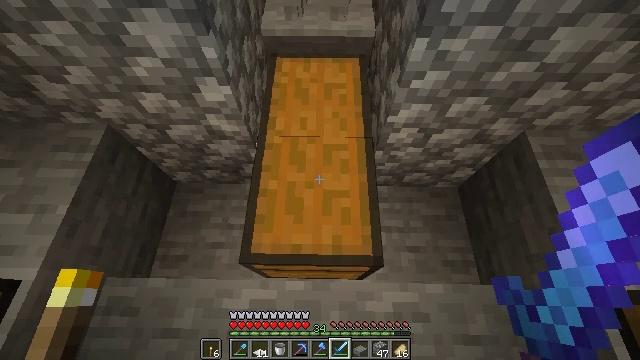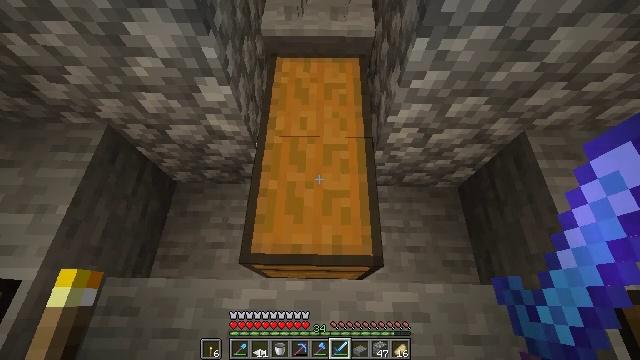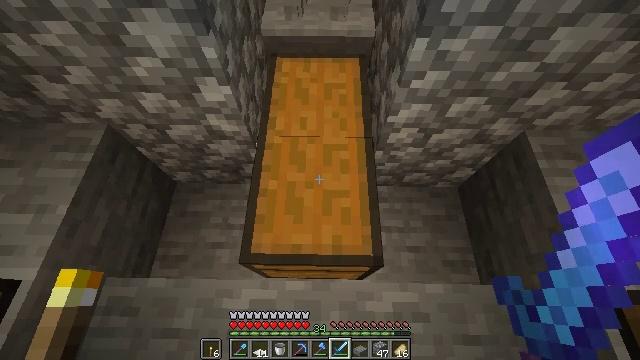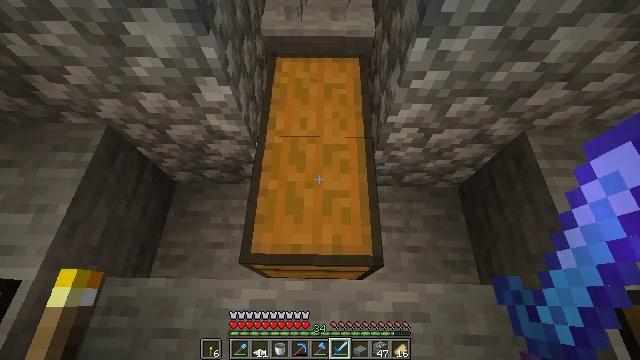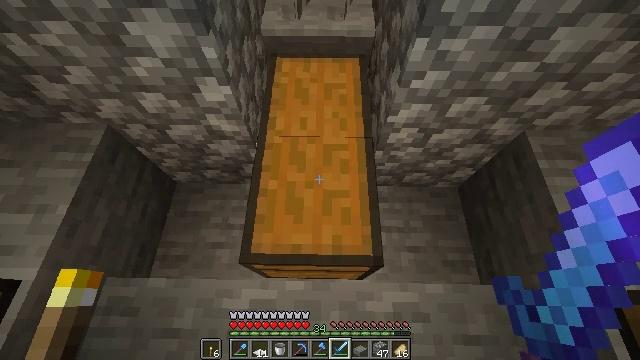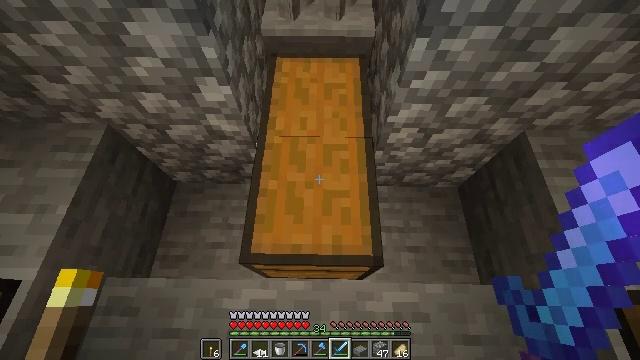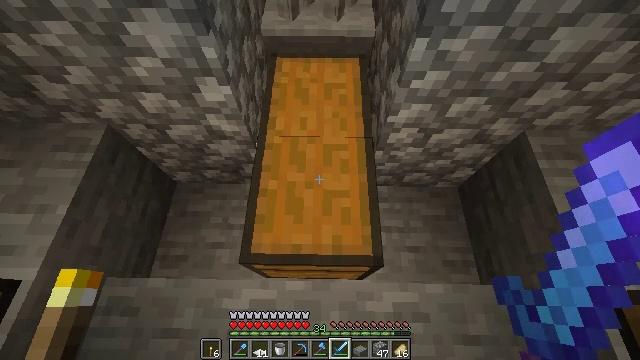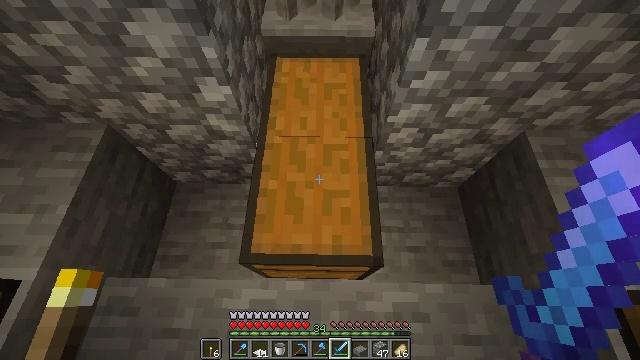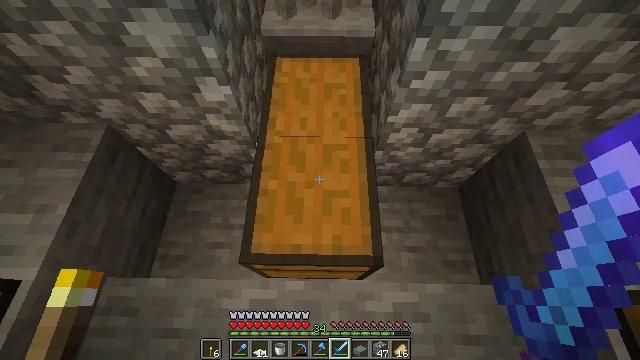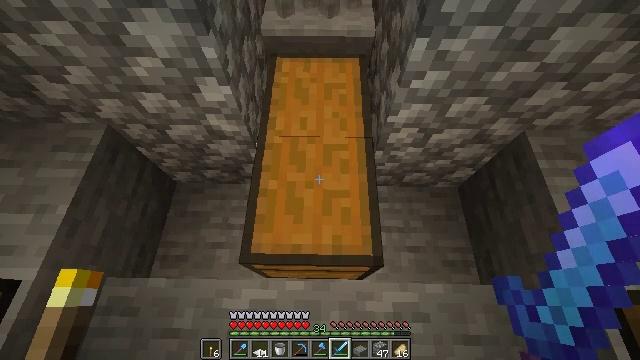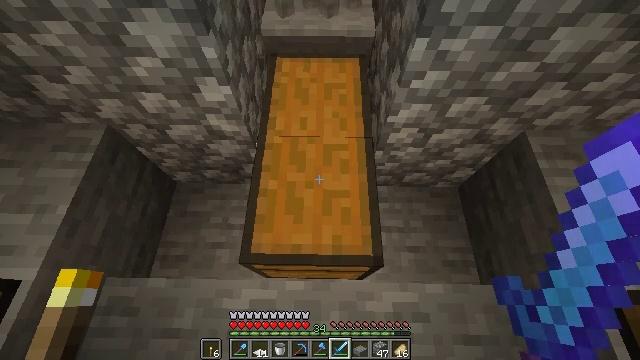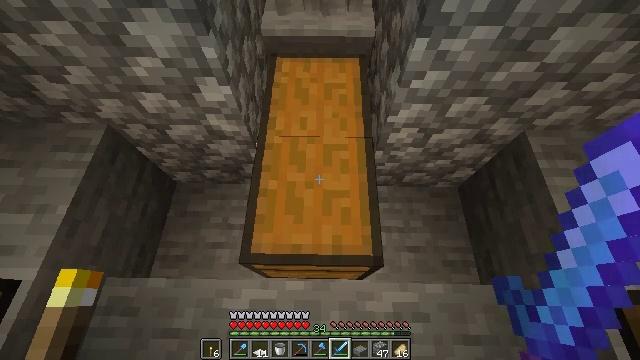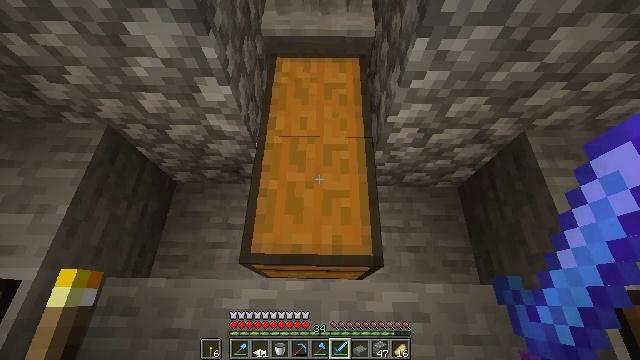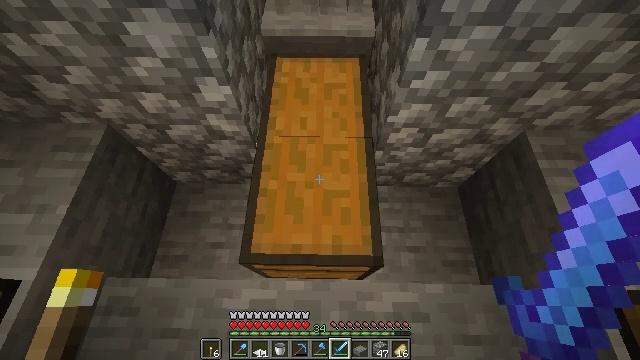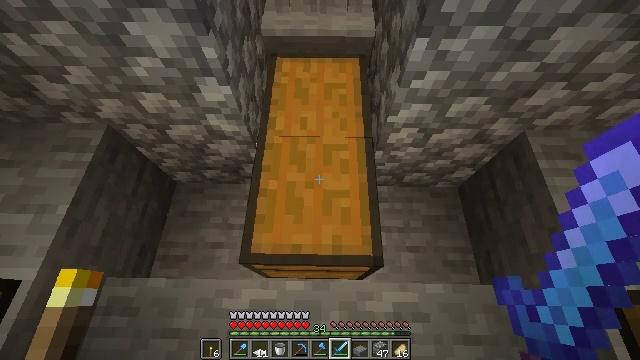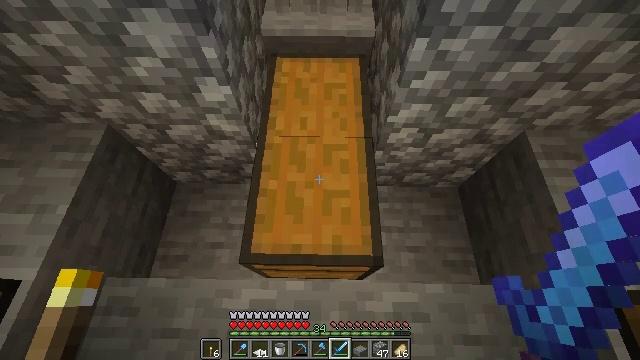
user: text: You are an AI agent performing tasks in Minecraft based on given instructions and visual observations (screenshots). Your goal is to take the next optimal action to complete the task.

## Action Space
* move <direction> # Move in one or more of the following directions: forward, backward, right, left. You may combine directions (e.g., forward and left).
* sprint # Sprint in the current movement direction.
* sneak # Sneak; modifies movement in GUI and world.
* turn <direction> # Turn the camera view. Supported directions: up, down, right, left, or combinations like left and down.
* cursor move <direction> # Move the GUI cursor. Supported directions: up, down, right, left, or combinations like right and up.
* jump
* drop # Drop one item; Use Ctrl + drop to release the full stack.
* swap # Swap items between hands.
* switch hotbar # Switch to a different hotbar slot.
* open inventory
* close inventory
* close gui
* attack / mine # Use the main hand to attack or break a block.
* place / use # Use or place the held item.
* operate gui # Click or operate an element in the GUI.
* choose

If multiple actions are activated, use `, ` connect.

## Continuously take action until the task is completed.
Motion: motion action
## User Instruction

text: Drop a diamond sword.
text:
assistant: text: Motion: no_op
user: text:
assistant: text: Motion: no_op
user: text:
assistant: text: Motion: no_op
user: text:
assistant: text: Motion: no_op
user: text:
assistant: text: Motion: no_op
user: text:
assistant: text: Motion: no_op
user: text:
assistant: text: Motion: no_op
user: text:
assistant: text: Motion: no_op
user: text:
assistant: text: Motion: no_op
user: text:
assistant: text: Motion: no_op
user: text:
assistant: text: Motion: no_op
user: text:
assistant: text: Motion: no_op
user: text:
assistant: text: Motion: no_op
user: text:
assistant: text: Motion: no_op
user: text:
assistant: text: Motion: no_op
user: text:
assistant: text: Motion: no_op
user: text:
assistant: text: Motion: no_op
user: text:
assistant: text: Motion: no_op
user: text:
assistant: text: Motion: no_op
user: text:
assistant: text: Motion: no_op
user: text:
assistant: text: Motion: no_op
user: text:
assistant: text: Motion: no_op
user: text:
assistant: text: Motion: no_op
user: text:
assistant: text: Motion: no_op
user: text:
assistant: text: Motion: no_op
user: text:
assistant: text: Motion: no_op
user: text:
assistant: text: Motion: no_op
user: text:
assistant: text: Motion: no_op
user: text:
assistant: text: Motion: no_op
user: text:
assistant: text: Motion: no_op